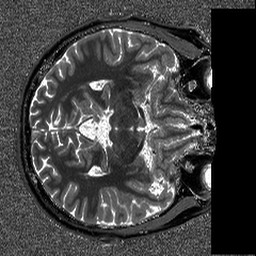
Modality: T1map
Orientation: axial
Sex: male